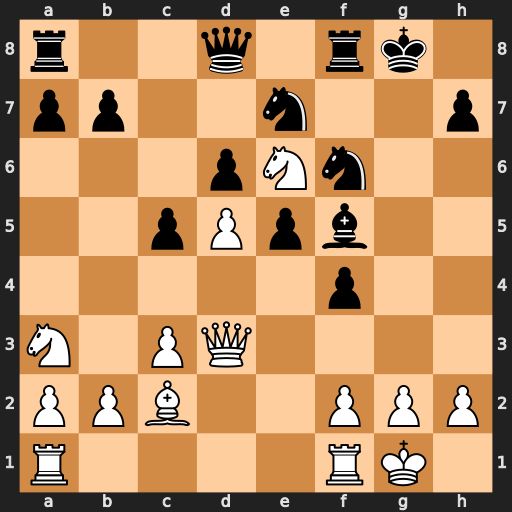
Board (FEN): r2q1rk1/pp2n2p/3pNn2/2pPpb2/5p2/N1PQ4/PPB2PPP/R4RK1
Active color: w
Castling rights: -
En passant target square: -
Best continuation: Qxf5 Nxf5 Nxd8 Raxd8 Bxf5